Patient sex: M
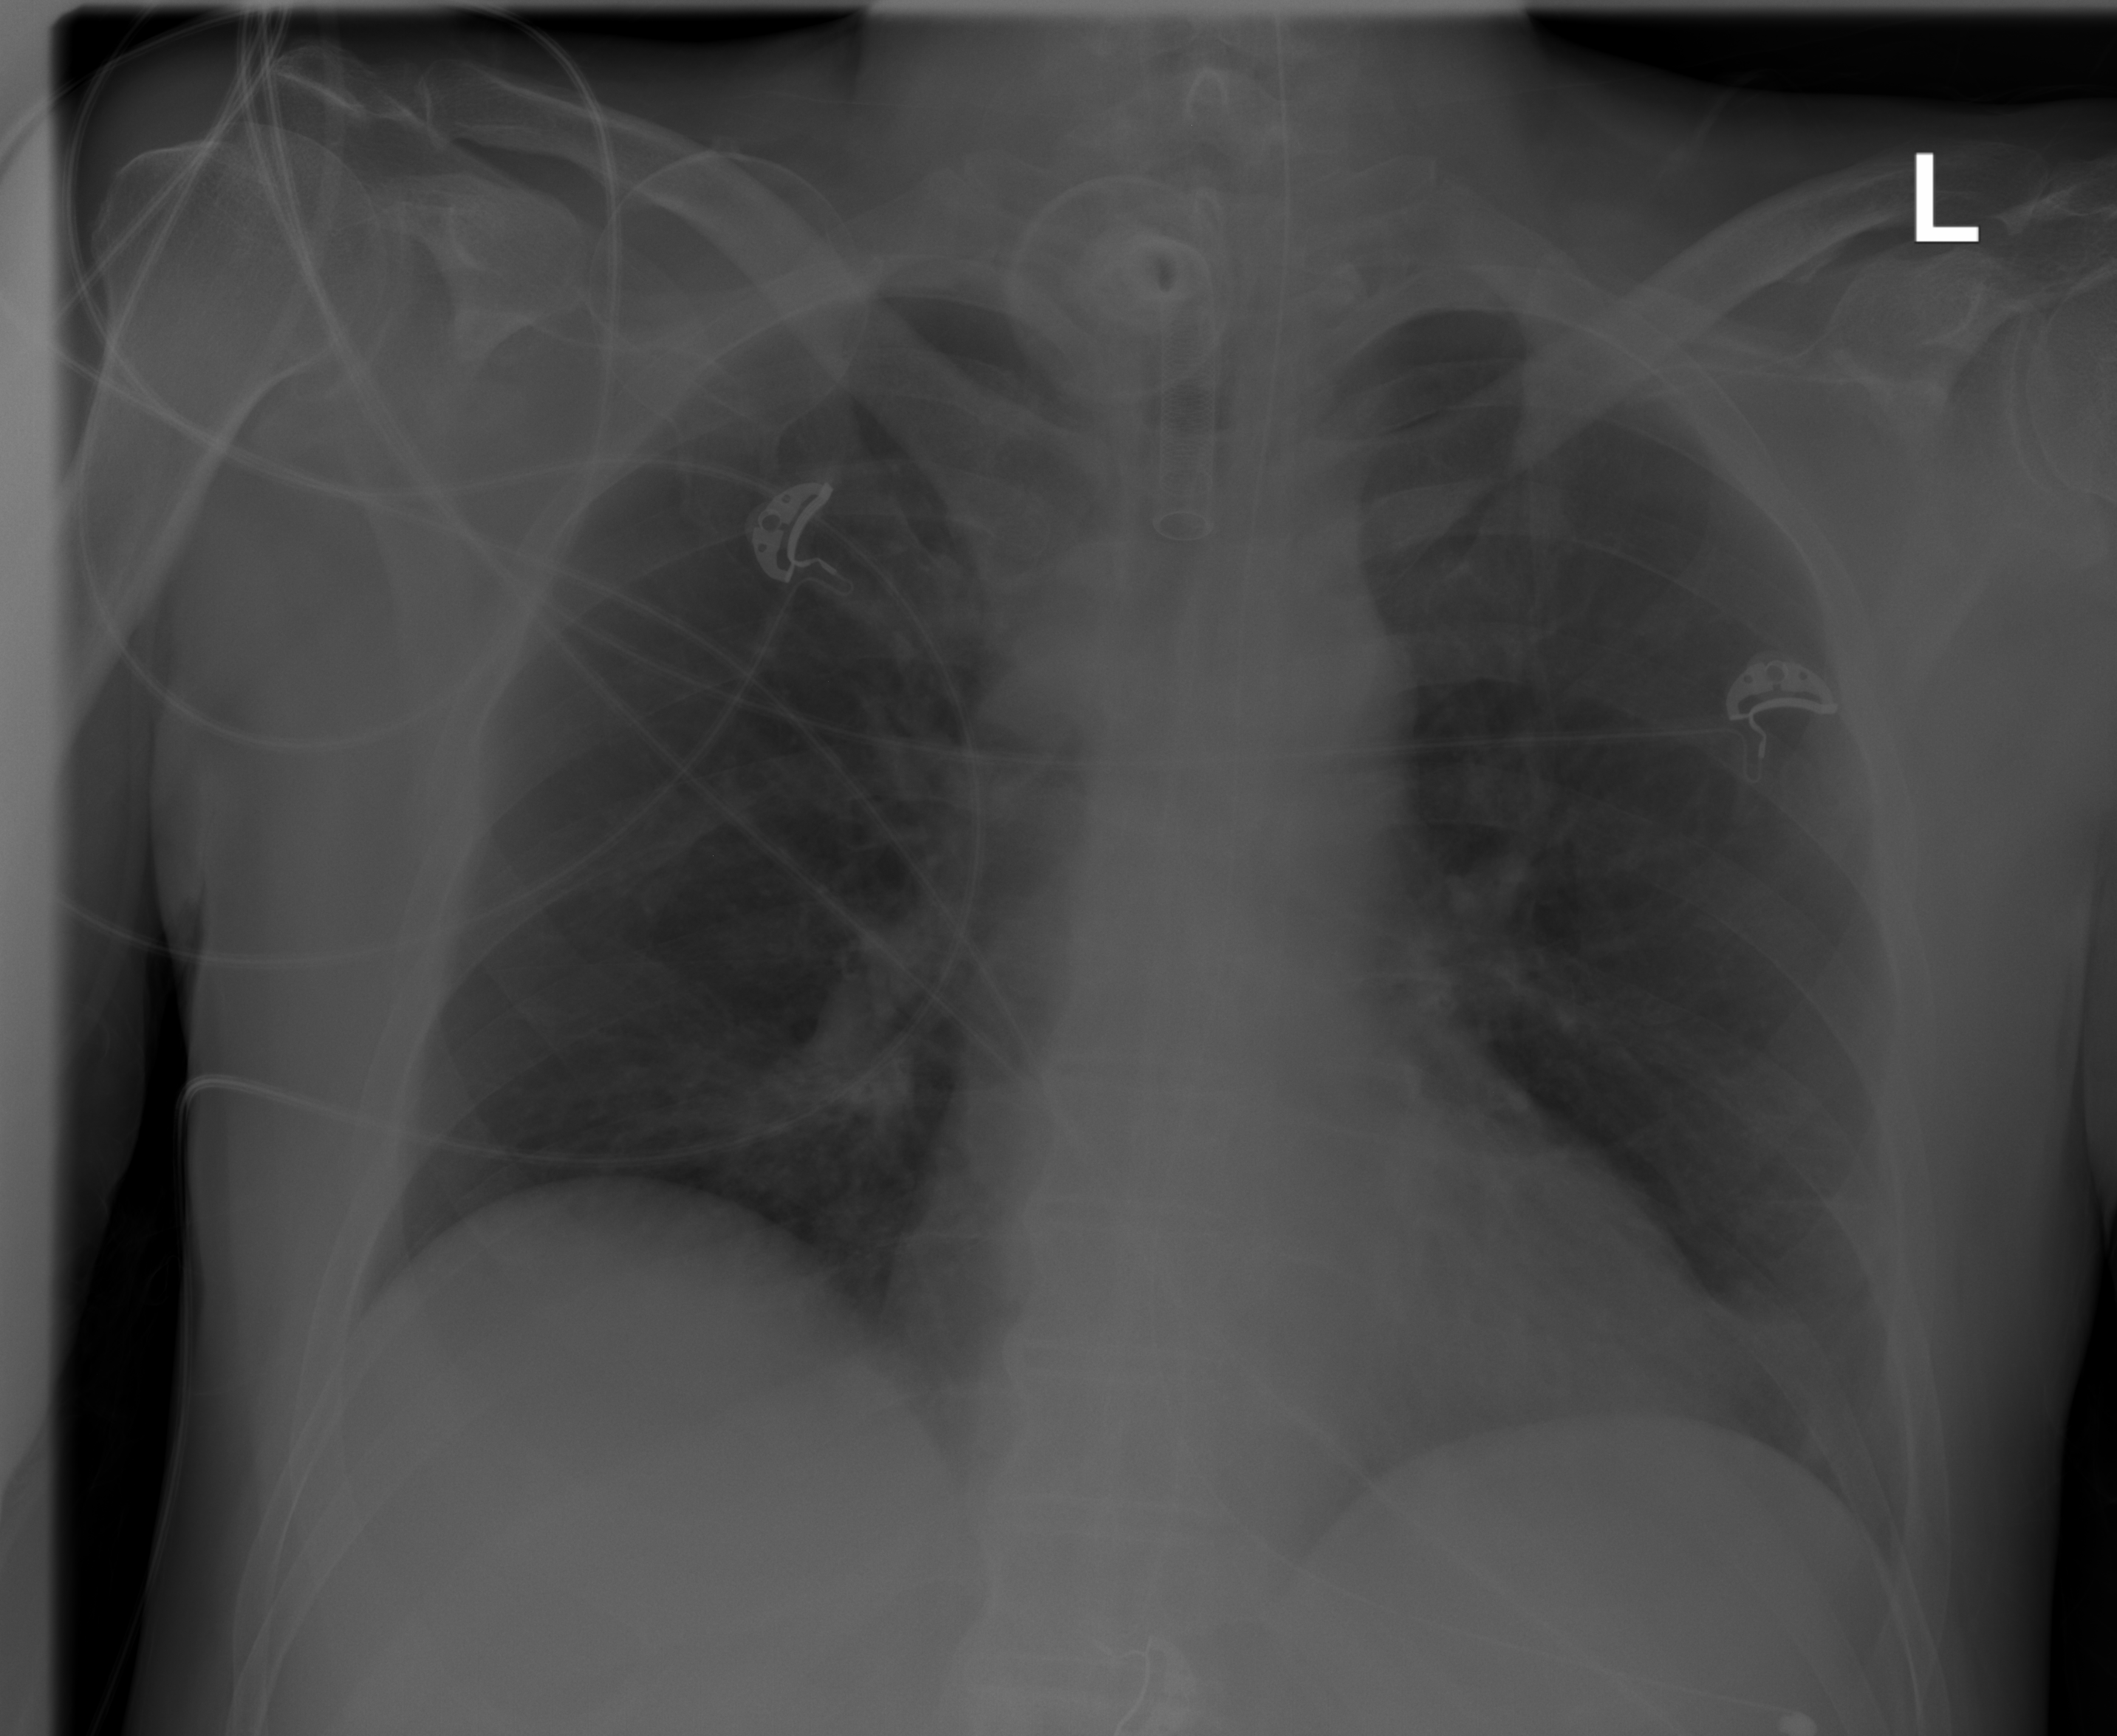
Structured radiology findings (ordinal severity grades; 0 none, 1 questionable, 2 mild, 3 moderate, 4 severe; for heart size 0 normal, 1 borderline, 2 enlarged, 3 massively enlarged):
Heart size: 0
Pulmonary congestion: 2
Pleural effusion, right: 2
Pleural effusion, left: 3
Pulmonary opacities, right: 0
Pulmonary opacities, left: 0
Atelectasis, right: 2
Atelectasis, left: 2